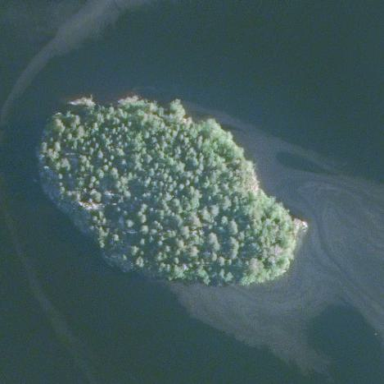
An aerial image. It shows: Islet covered with woodland.